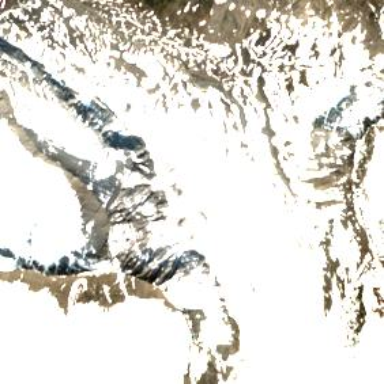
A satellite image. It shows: Majestic glacier in the distance.